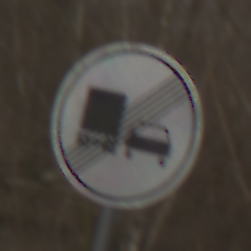
Verkehrszeichen: EndeUeberholverbotKraftfahrzeuge
Umgebung: Outdoor, Nature
Tageszeit: MorningAfternoon
Wetter: PartlyCloudy
Licht: Natural
Jahreszeit: Winter
Kontrast: MediumContrast